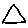
Label: triangle